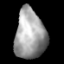
Tissue: lung
Cell type: Epithelial cells
Senescence score: 0.1724
Nuclear area (px): 1474
Mean DAPI intensity: 159.91